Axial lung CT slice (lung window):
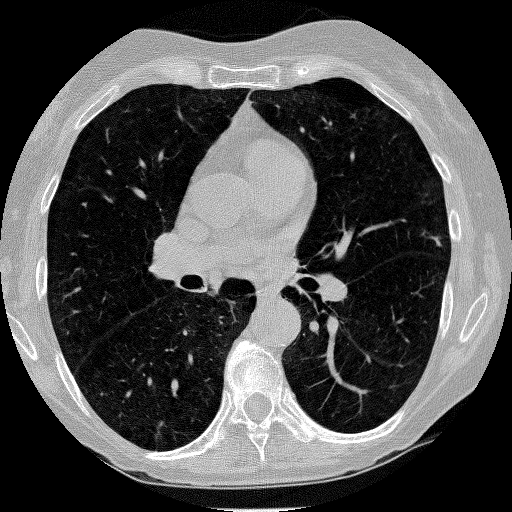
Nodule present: no